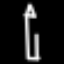
Label: pencil